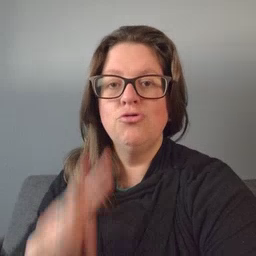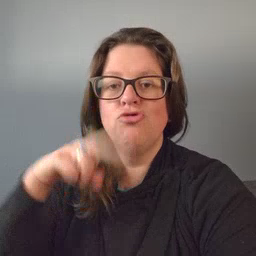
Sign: read